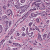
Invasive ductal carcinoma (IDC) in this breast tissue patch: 1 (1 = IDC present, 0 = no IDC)